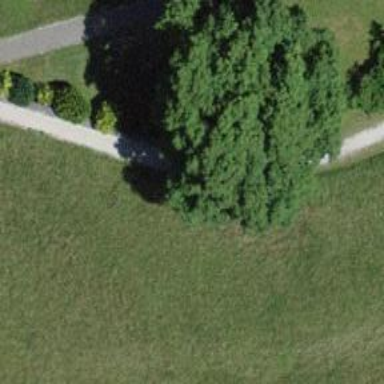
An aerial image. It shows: Bench.